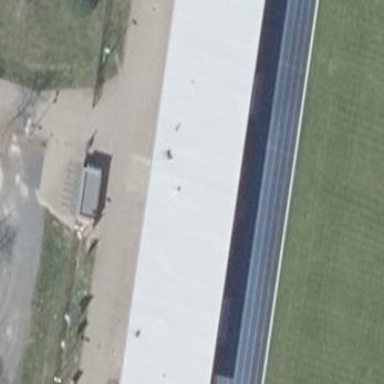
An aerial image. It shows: Grandstand building.